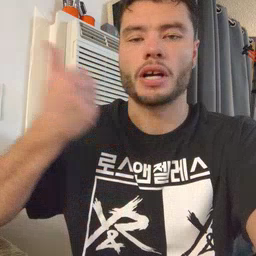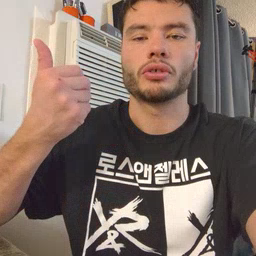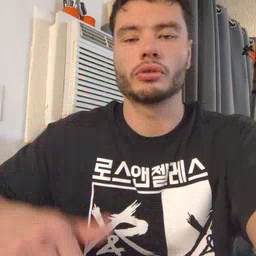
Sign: better